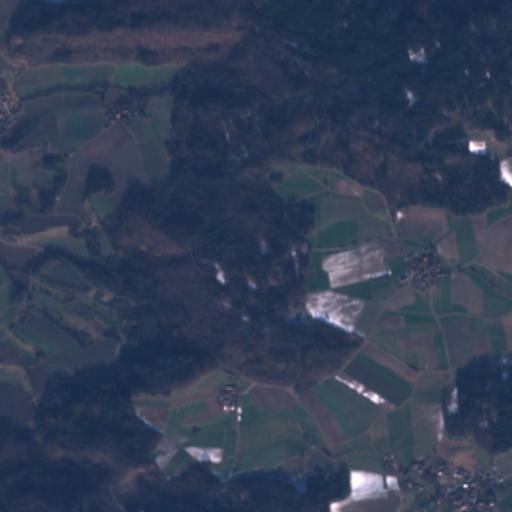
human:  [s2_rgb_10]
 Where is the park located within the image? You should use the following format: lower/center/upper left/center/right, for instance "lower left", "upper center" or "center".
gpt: The park is located in the lower right of the image.
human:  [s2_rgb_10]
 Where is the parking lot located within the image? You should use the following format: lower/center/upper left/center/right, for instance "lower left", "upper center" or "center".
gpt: The parking lot is located in the lower right of the image.
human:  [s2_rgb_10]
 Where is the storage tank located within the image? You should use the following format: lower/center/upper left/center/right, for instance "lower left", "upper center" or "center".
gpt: The storage tank is located in the lower center of the image.
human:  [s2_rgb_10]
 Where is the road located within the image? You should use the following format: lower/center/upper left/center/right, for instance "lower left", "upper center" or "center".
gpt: There is no road in the image.